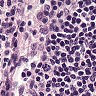
Metastatic tissue present: no